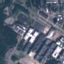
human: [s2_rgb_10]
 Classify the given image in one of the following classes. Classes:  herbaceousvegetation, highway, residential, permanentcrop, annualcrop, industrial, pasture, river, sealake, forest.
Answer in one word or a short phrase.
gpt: Industrial